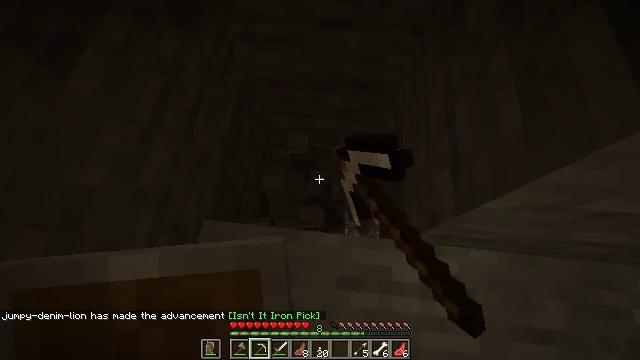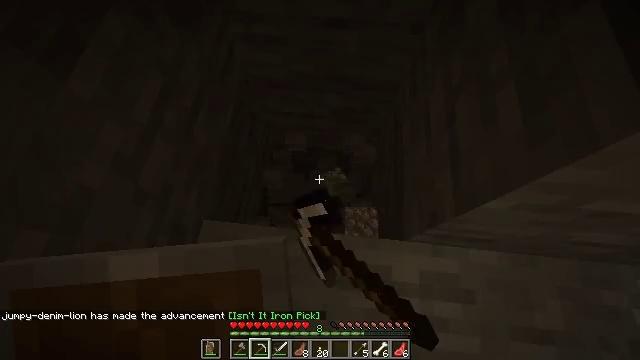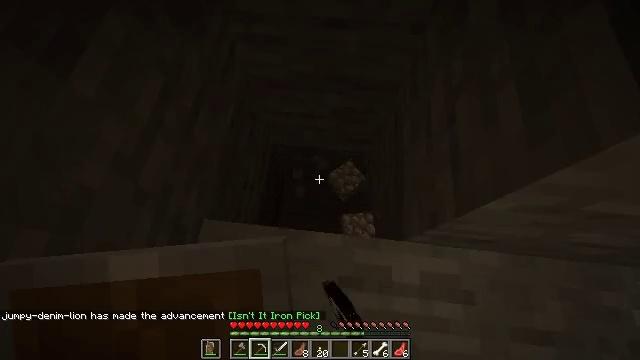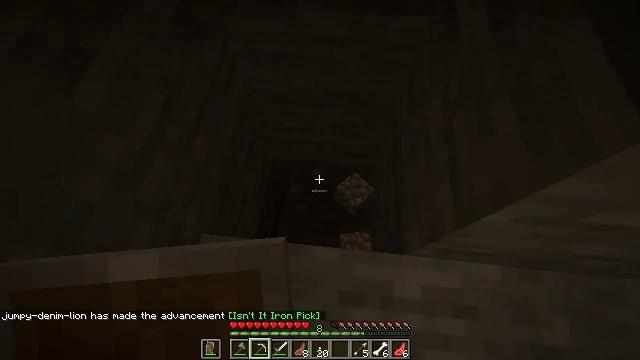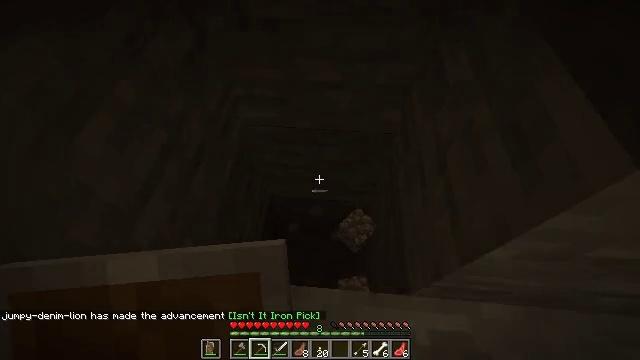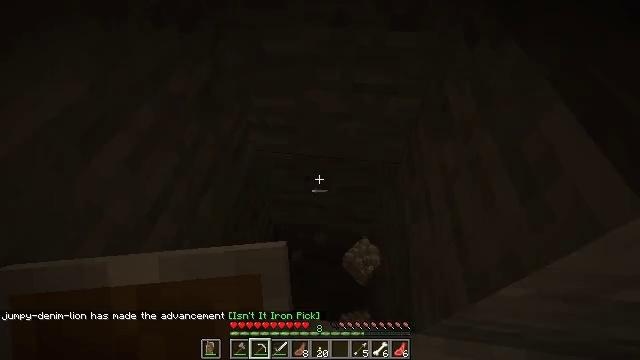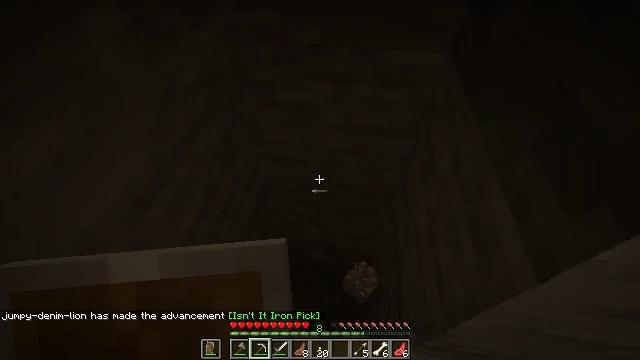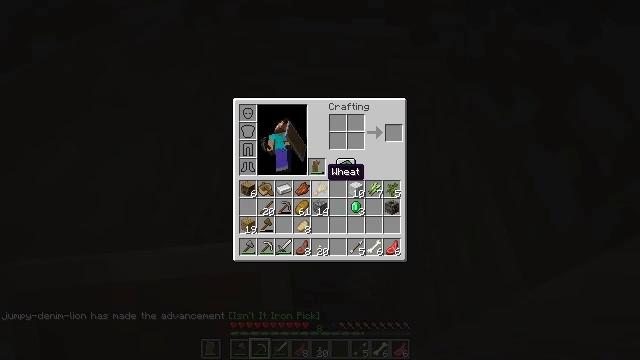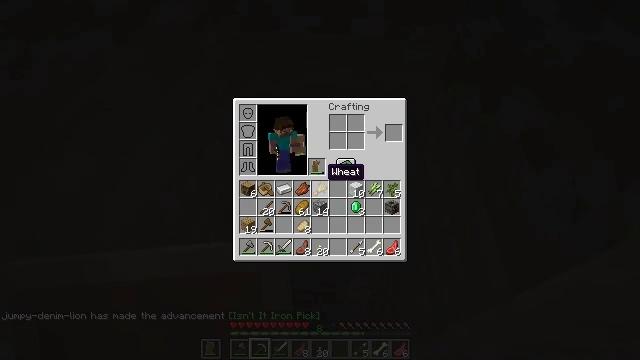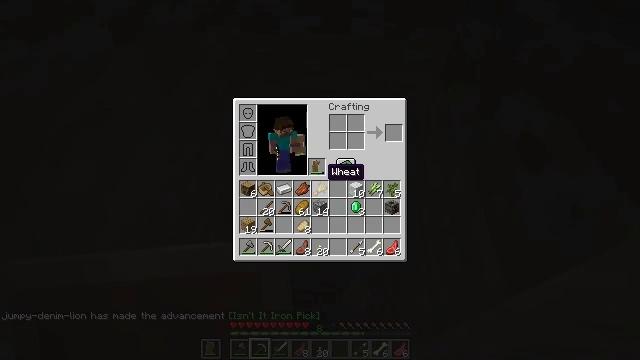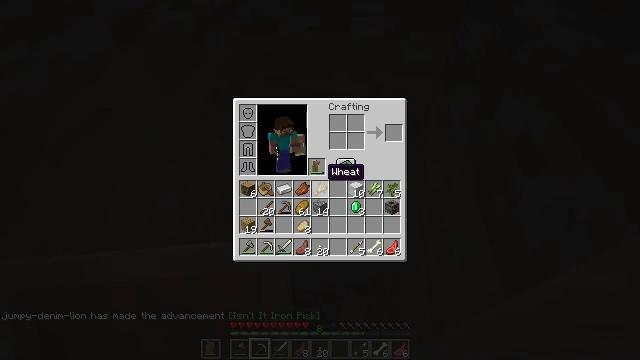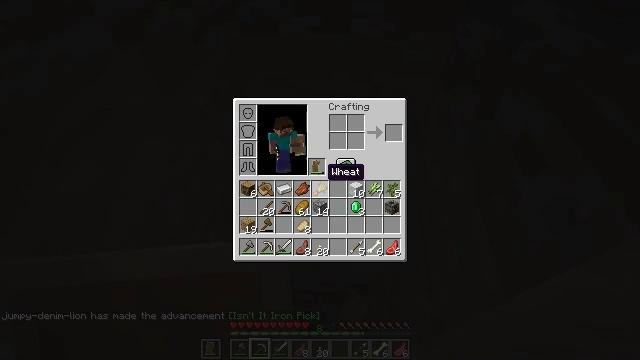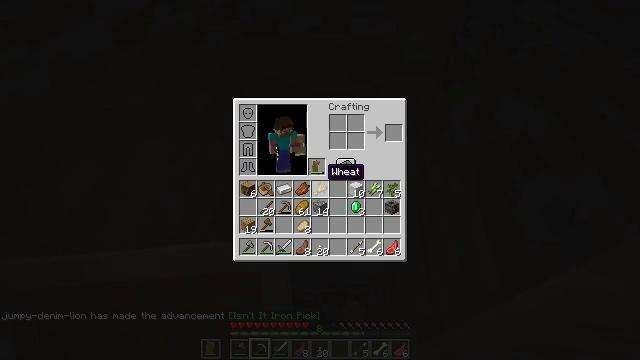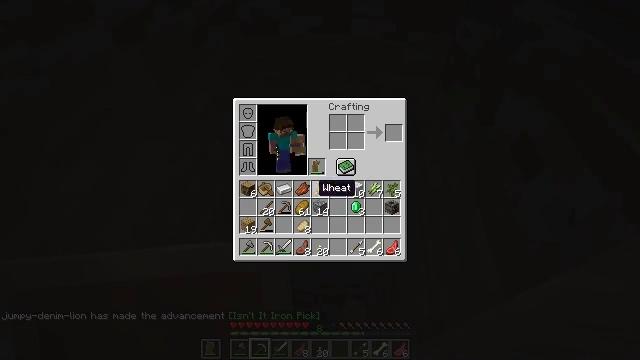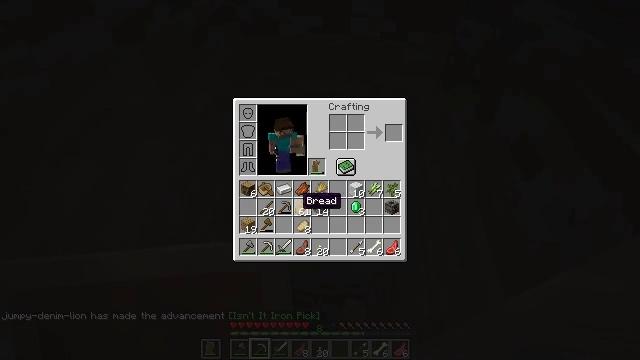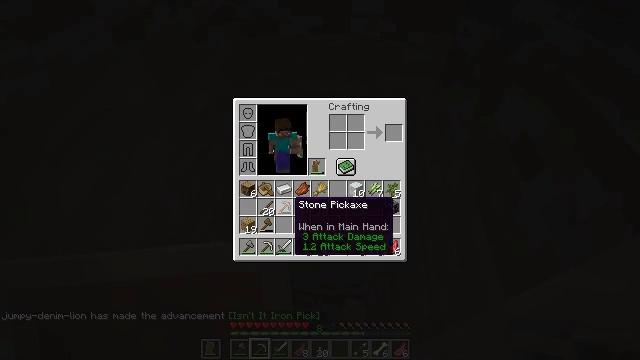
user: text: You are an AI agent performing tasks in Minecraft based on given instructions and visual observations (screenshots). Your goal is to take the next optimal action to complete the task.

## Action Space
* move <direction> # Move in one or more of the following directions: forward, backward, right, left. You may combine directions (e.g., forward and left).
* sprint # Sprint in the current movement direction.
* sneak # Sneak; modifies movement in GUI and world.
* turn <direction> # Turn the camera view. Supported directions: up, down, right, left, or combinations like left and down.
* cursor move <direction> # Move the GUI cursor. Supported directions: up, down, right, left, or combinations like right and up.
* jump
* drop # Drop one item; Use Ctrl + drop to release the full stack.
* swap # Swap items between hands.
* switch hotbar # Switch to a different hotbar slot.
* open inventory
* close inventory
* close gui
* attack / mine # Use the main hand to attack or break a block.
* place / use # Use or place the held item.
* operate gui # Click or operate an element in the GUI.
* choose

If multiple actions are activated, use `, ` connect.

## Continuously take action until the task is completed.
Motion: motion action
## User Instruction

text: Remove a stone pickaxe from the inventory.
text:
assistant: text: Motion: sneak, attack / mine
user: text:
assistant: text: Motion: sneak, attack / mine
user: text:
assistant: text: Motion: sneak, turn up
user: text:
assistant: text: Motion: turn right and up
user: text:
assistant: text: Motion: turn left and up
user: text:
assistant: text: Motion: turn left and up
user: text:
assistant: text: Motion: open inventory
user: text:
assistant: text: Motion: open inventory
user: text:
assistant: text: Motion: no_op
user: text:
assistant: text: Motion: no_op
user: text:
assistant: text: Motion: no_op
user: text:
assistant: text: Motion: no_op
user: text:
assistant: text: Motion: sprint, cursor move left and down
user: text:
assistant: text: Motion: sprint, cursor move left and down
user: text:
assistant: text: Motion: sprint, cursor move left
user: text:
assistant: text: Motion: sprint
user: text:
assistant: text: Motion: sprint
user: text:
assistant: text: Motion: sprint
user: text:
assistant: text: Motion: sprint
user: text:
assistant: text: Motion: sprint
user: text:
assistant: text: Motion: sprint
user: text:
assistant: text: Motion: sprint
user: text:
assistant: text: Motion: sprint
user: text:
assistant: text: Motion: sprint
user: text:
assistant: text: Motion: sprint
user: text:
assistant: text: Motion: sprint
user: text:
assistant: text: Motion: sprint
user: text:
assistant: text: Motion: sprint
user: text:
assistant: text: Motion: sprint
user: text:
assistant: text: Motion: sprint